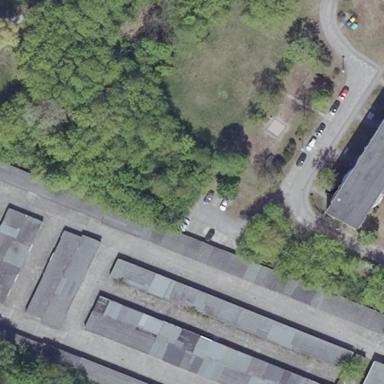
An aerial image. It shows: Group of garages.